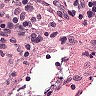
Metastatic tissue present: no